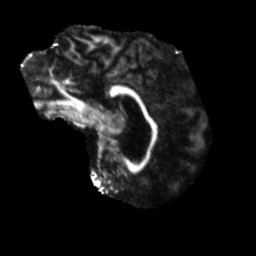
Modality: FA
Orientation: sagittal
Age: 56
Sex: male
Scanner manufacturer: siemens
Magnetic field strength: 3 T
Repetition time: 5.25 s
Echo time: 0.08 s